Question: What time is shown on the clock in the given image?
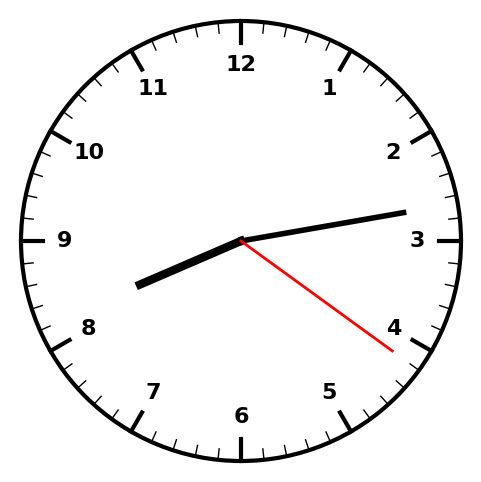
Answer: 08:13:21